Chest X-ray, AP view. Patient: 38 years old, sex F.
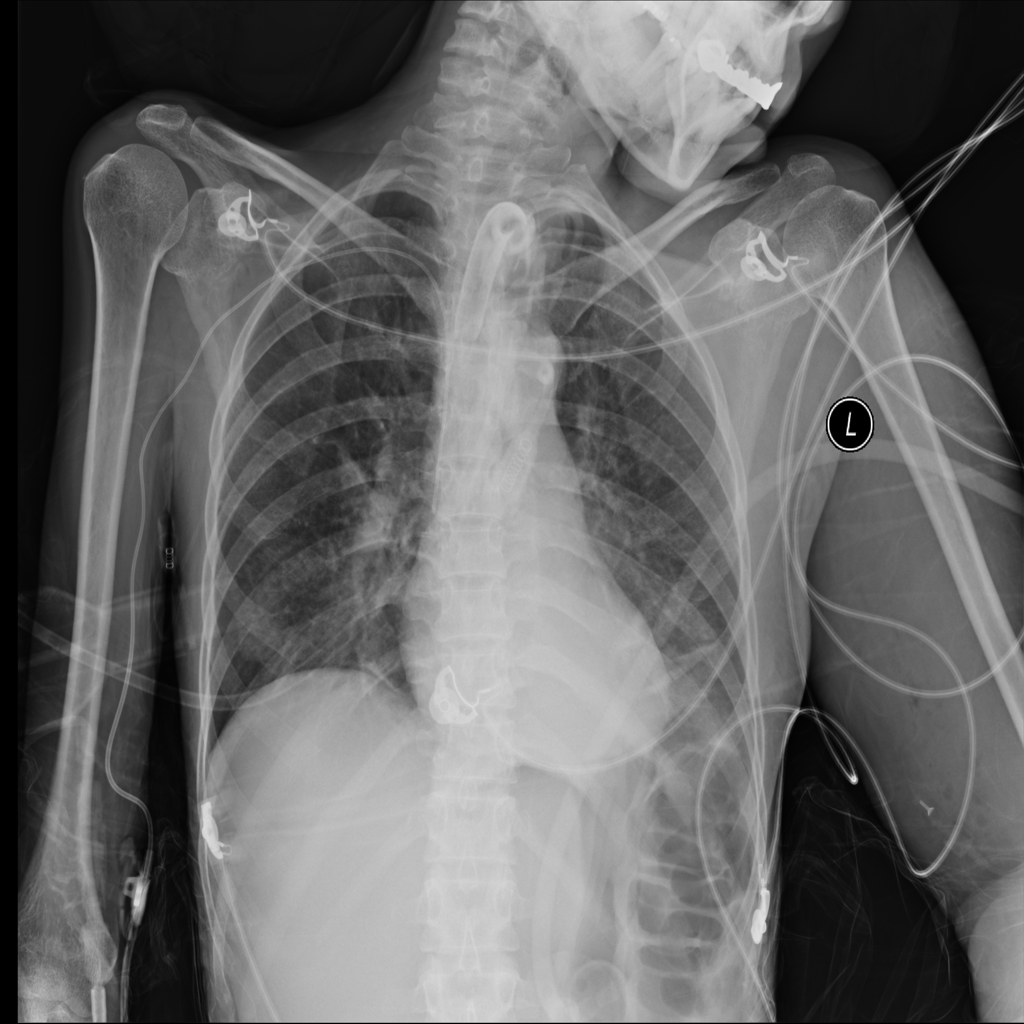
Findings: Atelectasis, Consolidation